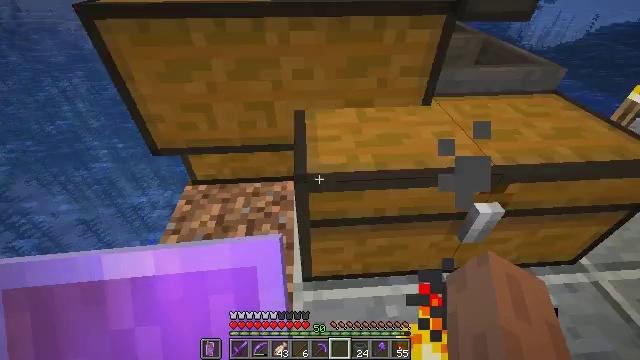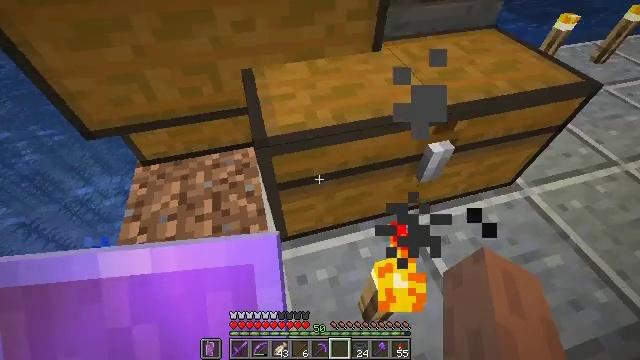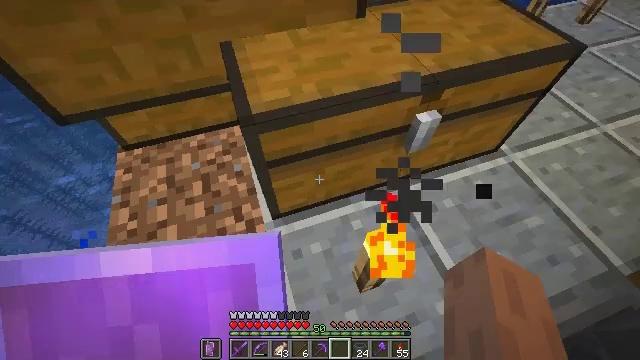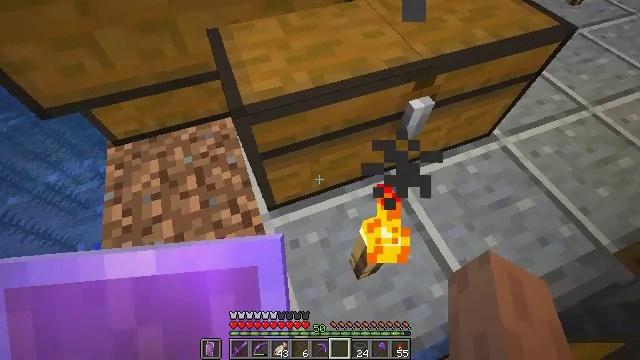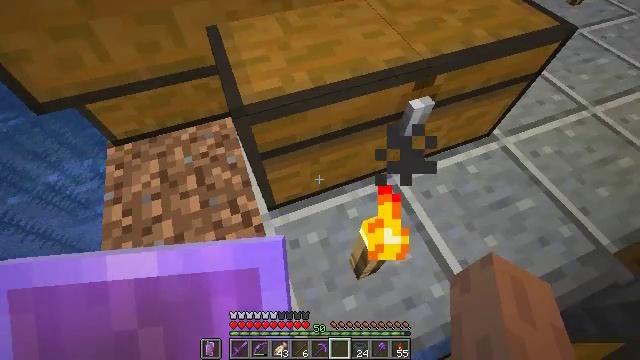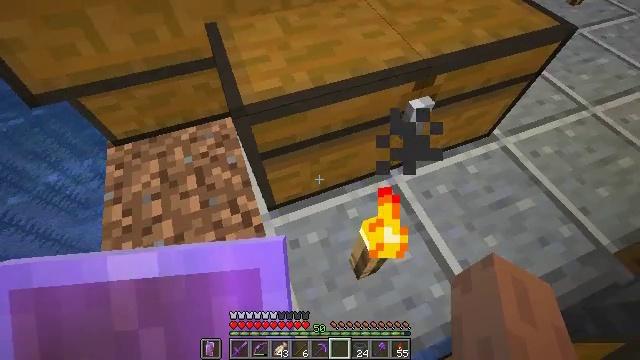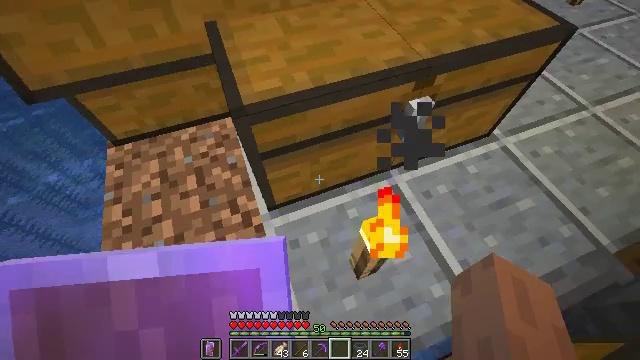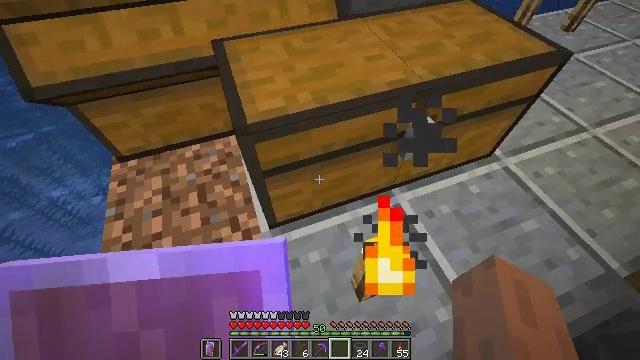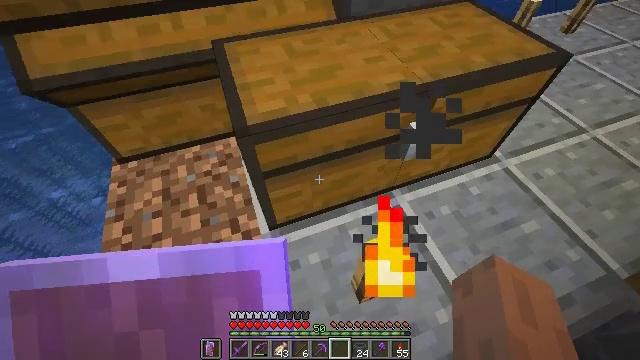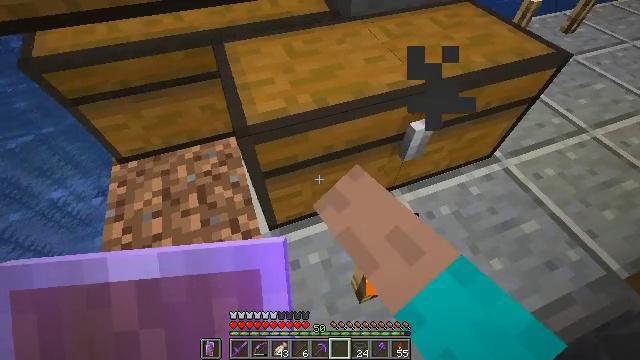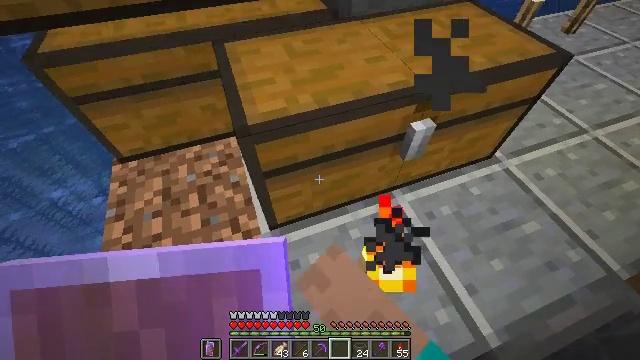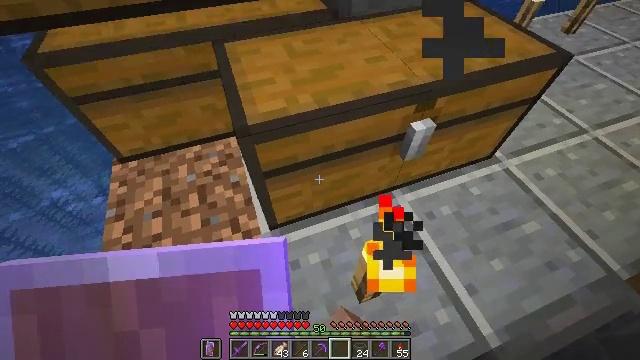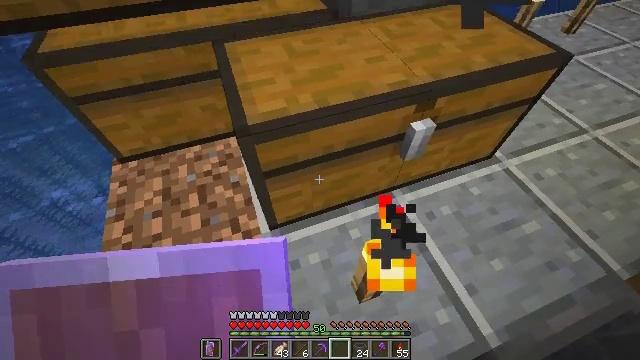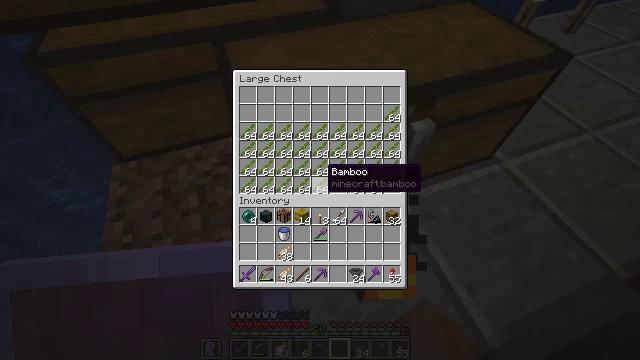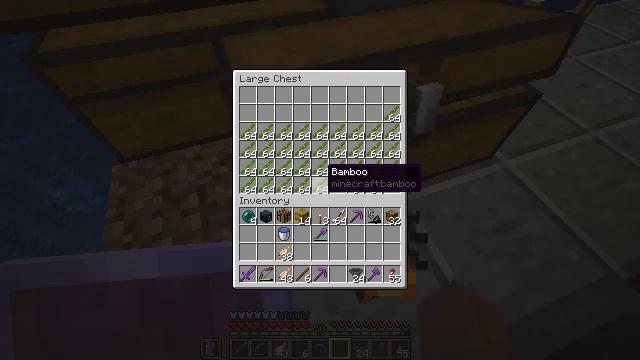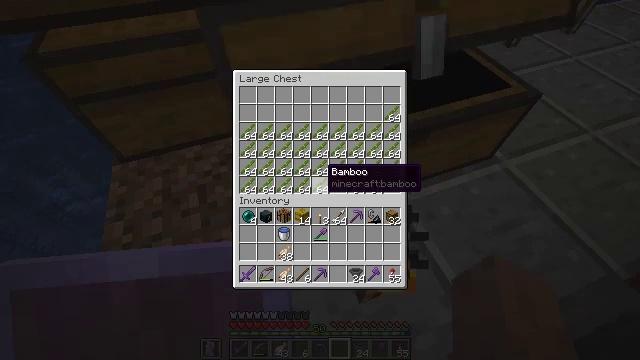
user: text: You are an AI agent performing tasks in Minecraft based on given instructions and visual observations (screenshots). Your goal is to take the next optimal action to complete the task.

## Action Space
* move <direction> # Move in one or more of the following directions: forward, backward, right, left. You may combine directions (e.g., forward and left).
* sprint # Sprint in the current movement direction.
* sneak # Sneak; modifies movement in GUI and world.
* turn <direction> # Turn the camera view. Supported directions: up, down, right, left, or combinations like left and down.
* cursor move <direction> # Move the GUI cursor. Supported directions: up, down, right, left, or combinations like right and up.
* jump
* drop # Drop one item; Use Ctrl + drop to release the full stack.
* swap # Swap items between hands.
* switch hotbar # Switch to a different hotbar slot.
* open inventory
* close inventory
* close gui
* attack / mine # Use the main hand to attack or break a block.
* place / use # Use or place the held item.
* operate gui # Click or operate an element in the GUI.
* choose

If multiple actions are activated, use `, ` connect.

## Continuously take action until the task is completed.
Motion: motion action
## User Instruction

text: Mine the chest to collect it.
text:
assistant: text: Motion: turn right and down
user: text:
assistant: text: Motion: turn right and down
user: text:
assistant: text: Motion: turn right and down
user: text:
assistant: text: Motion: no_op
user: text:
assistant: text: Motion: no_op
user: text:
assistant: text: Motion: no_op
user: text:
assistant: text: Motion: turn up
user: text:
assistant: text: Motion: use / place
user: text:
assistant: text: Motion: use / place
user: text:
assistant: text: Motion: use / place
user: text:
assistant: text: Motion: no_op
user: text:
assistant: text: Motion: no_op
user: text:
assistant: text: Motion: no_op
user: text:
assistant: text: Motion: no_op
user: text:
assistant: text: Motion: no_op
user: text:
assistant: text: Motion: no_op
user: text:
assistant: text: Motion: no_op
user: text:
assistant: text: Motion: no_op
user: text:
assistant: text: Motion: no_op
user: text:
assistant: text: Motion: turn right
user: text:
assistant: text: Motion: turn right
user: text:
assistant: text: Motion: no_op
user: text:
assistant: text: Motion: turn right
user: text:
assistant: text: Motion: no_op
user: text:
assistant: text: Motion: no_op
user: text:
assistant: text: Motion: no_op
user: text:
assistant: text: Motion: no_op
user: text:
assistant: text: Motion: no_op
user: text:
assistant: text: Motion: no_op
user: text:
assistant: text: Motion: no_op